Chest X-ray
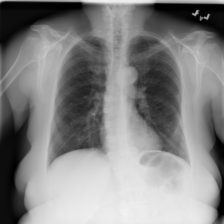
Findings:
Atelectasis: negative
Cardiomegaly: negative
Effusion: negative
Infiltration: negative
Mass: negative
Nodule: negative
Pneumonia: negative
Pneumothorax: positive
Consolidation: negative
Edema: negative
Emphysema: negative
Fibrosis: negative
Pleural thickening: negative
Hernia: negative